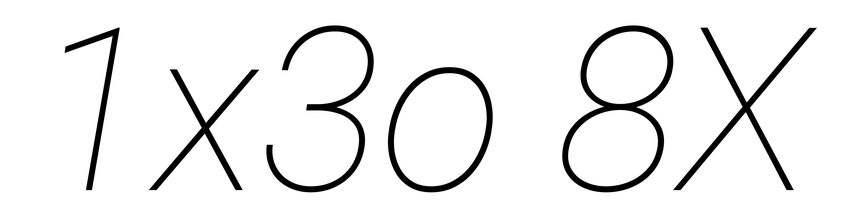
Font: Roboto-Italic_Thin_Italic